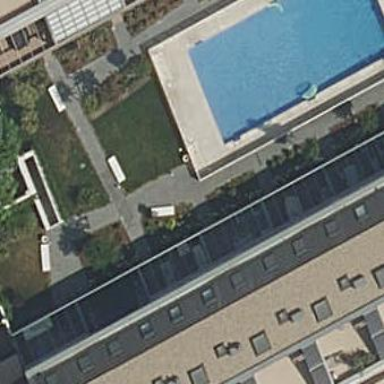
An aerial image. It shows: Residential building.